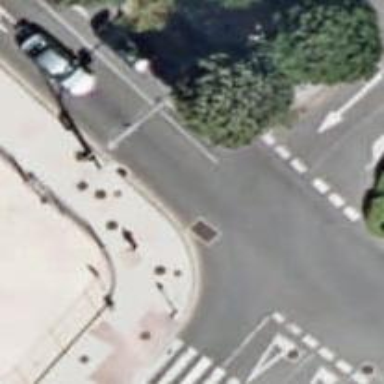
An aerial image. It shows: Traffic signals at road crossing.